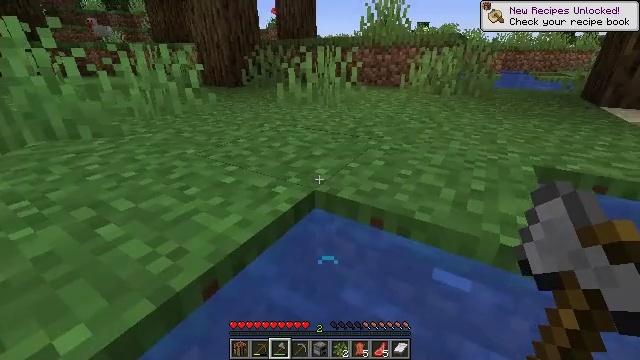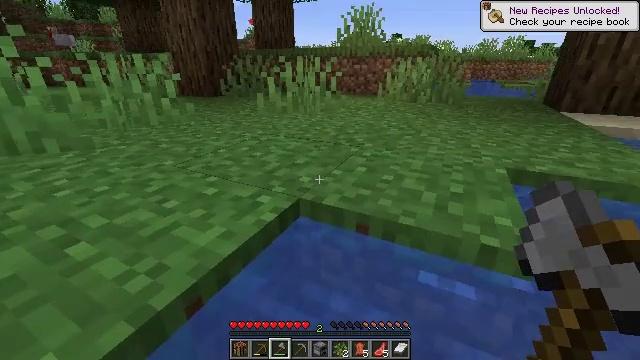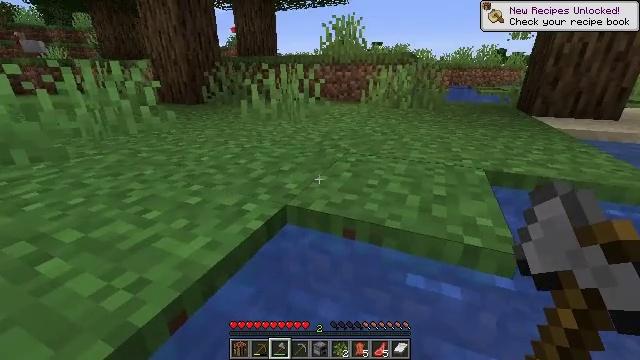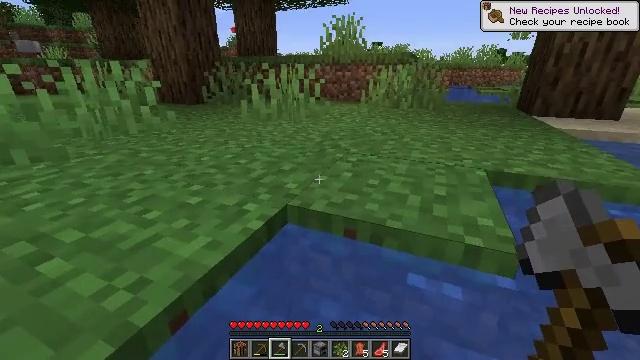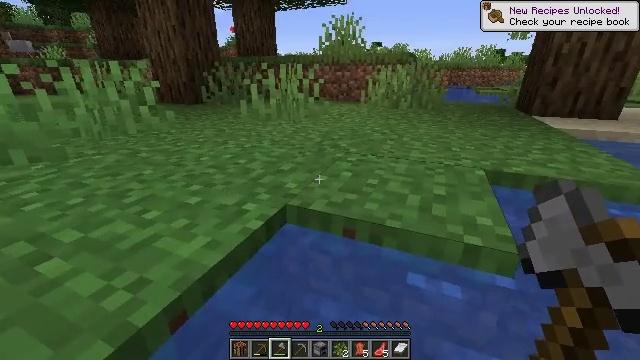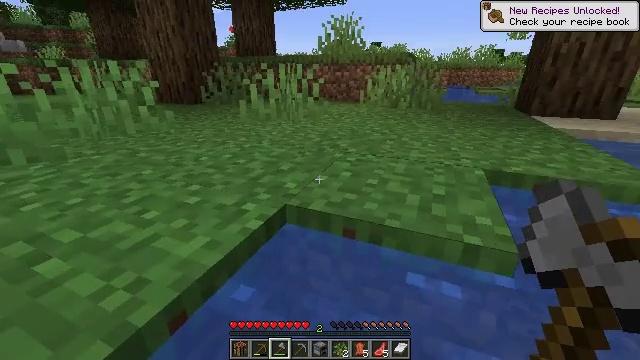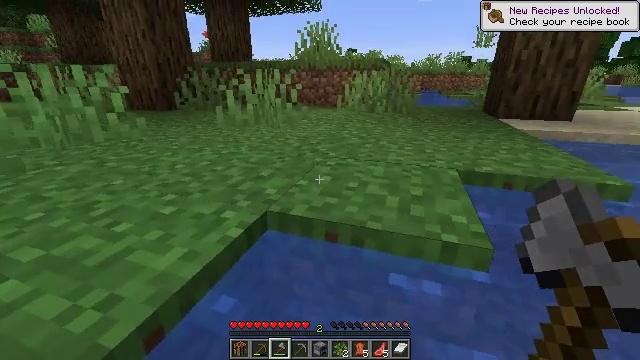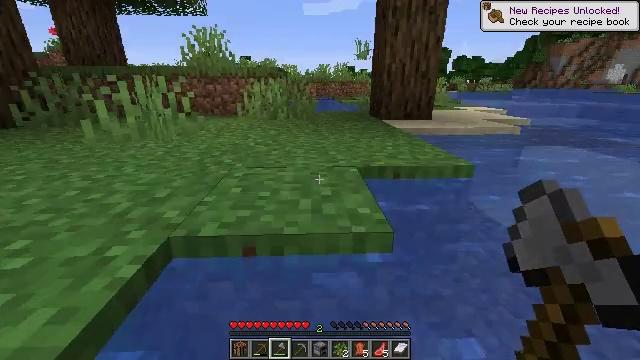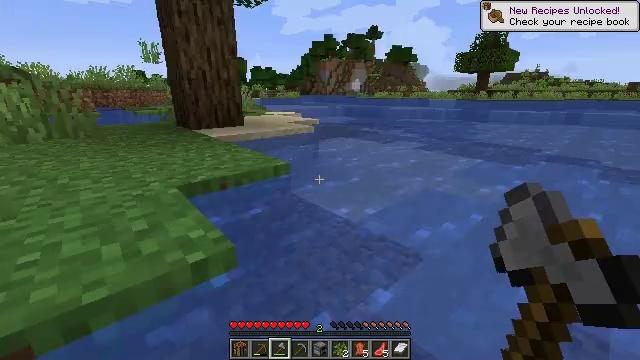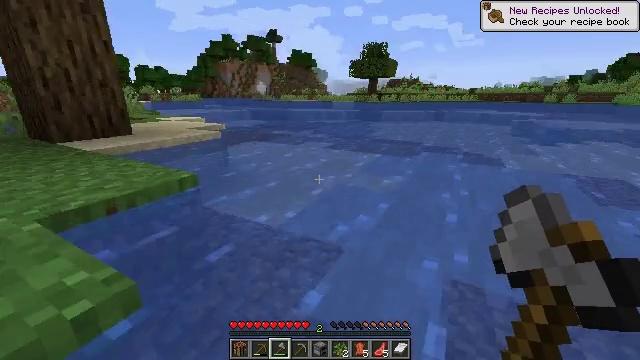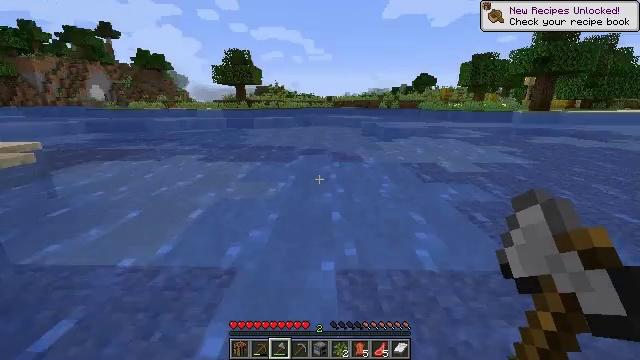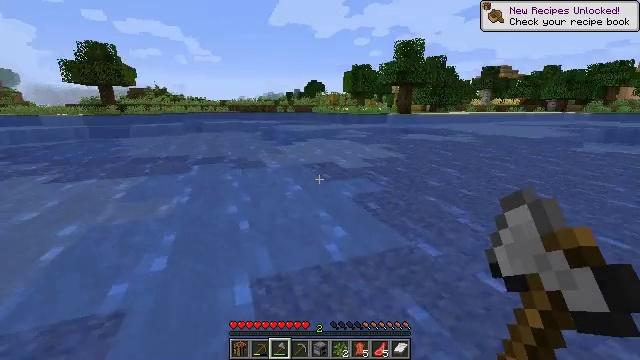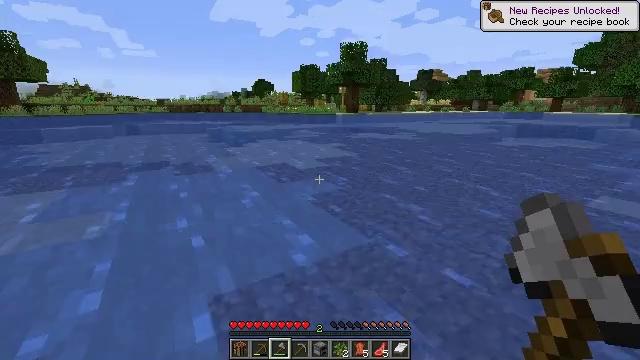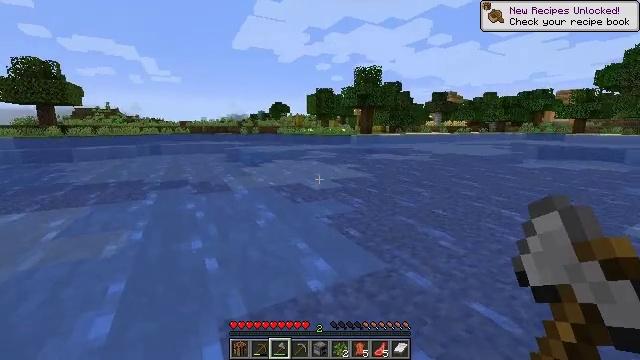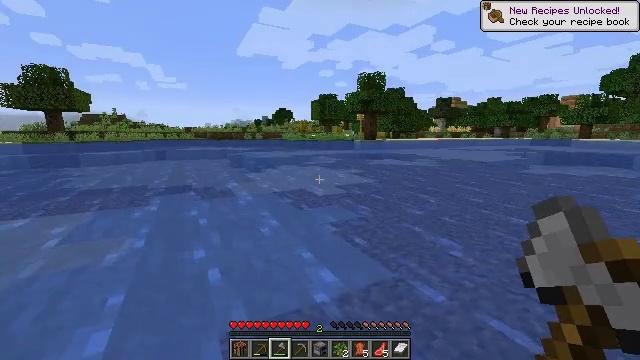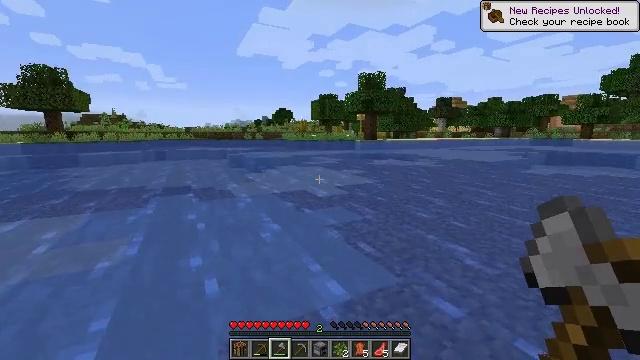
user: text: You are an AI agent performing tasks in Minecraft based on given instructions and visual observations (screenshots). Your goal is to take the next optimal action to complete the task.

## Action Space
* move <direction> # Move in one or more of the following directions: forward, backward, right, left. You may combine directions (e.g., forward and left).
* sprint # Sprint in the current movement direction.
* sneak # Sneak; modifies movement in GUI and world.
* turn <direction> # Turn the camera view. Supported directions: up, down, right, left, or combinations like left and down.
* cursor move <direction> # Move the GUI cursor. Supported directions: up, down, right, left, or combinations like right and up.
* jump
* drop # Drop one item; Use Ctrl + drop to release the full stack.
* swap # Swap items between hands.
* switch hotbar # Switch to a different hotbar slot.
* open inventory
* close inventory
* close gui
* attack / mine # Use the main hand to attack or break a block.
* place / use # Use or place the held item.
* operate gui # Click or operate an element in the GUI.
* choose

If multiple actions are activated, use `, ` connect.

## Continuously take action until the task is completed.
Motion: motion action
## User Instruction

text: Mine the sugar cane near rivers.
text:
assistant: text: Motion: turn right and up
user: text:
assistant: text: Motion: turn right and up
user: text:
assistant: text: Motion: no_op
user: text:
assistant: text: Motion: no_op
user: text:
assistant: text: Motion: no_op
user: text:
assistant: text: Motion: turn right and up
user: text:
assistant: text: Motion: move forward, turn right and up
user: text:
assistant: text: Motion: move forward, turn right and up
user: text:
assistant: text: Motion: move forward, turn right
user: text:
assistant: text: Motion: move forward, turn right and up
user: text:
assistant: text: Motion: move forward, turn right
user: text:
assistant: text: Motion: move forward, turn right
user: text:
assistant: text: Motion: move forward, turn left and up
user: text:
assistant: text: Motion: move forward, turn up
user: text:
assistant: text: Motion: move forward
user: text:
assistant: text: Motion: move forward
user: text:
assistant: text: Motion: move forward
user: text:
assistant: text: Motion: move forward
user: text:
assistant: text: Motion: move forward, turn left
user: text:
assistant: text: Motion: move forward, turn left and down
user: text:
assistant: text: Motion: move forward, turn left and down
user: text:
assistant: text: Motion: move forward, turn left
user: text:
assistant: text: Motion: move forward, turn left and down
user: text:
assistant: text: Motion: move forward, turn left
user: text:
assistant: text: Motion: move forward
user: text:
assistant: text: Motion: move forward, turn left
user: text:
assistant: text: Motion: move forward
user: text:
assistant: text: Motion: move forward
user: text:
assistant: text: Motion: move forward, turn left
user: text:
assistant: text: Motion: move forward